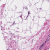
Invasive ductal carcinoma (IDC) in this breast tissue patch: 0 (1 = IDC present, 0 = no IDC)